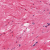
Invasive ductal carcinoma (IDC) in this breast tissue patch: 0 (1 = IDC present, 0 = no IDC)